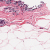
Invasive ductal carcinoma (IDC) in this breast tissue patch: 0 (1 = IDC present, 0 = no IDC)